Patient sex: M
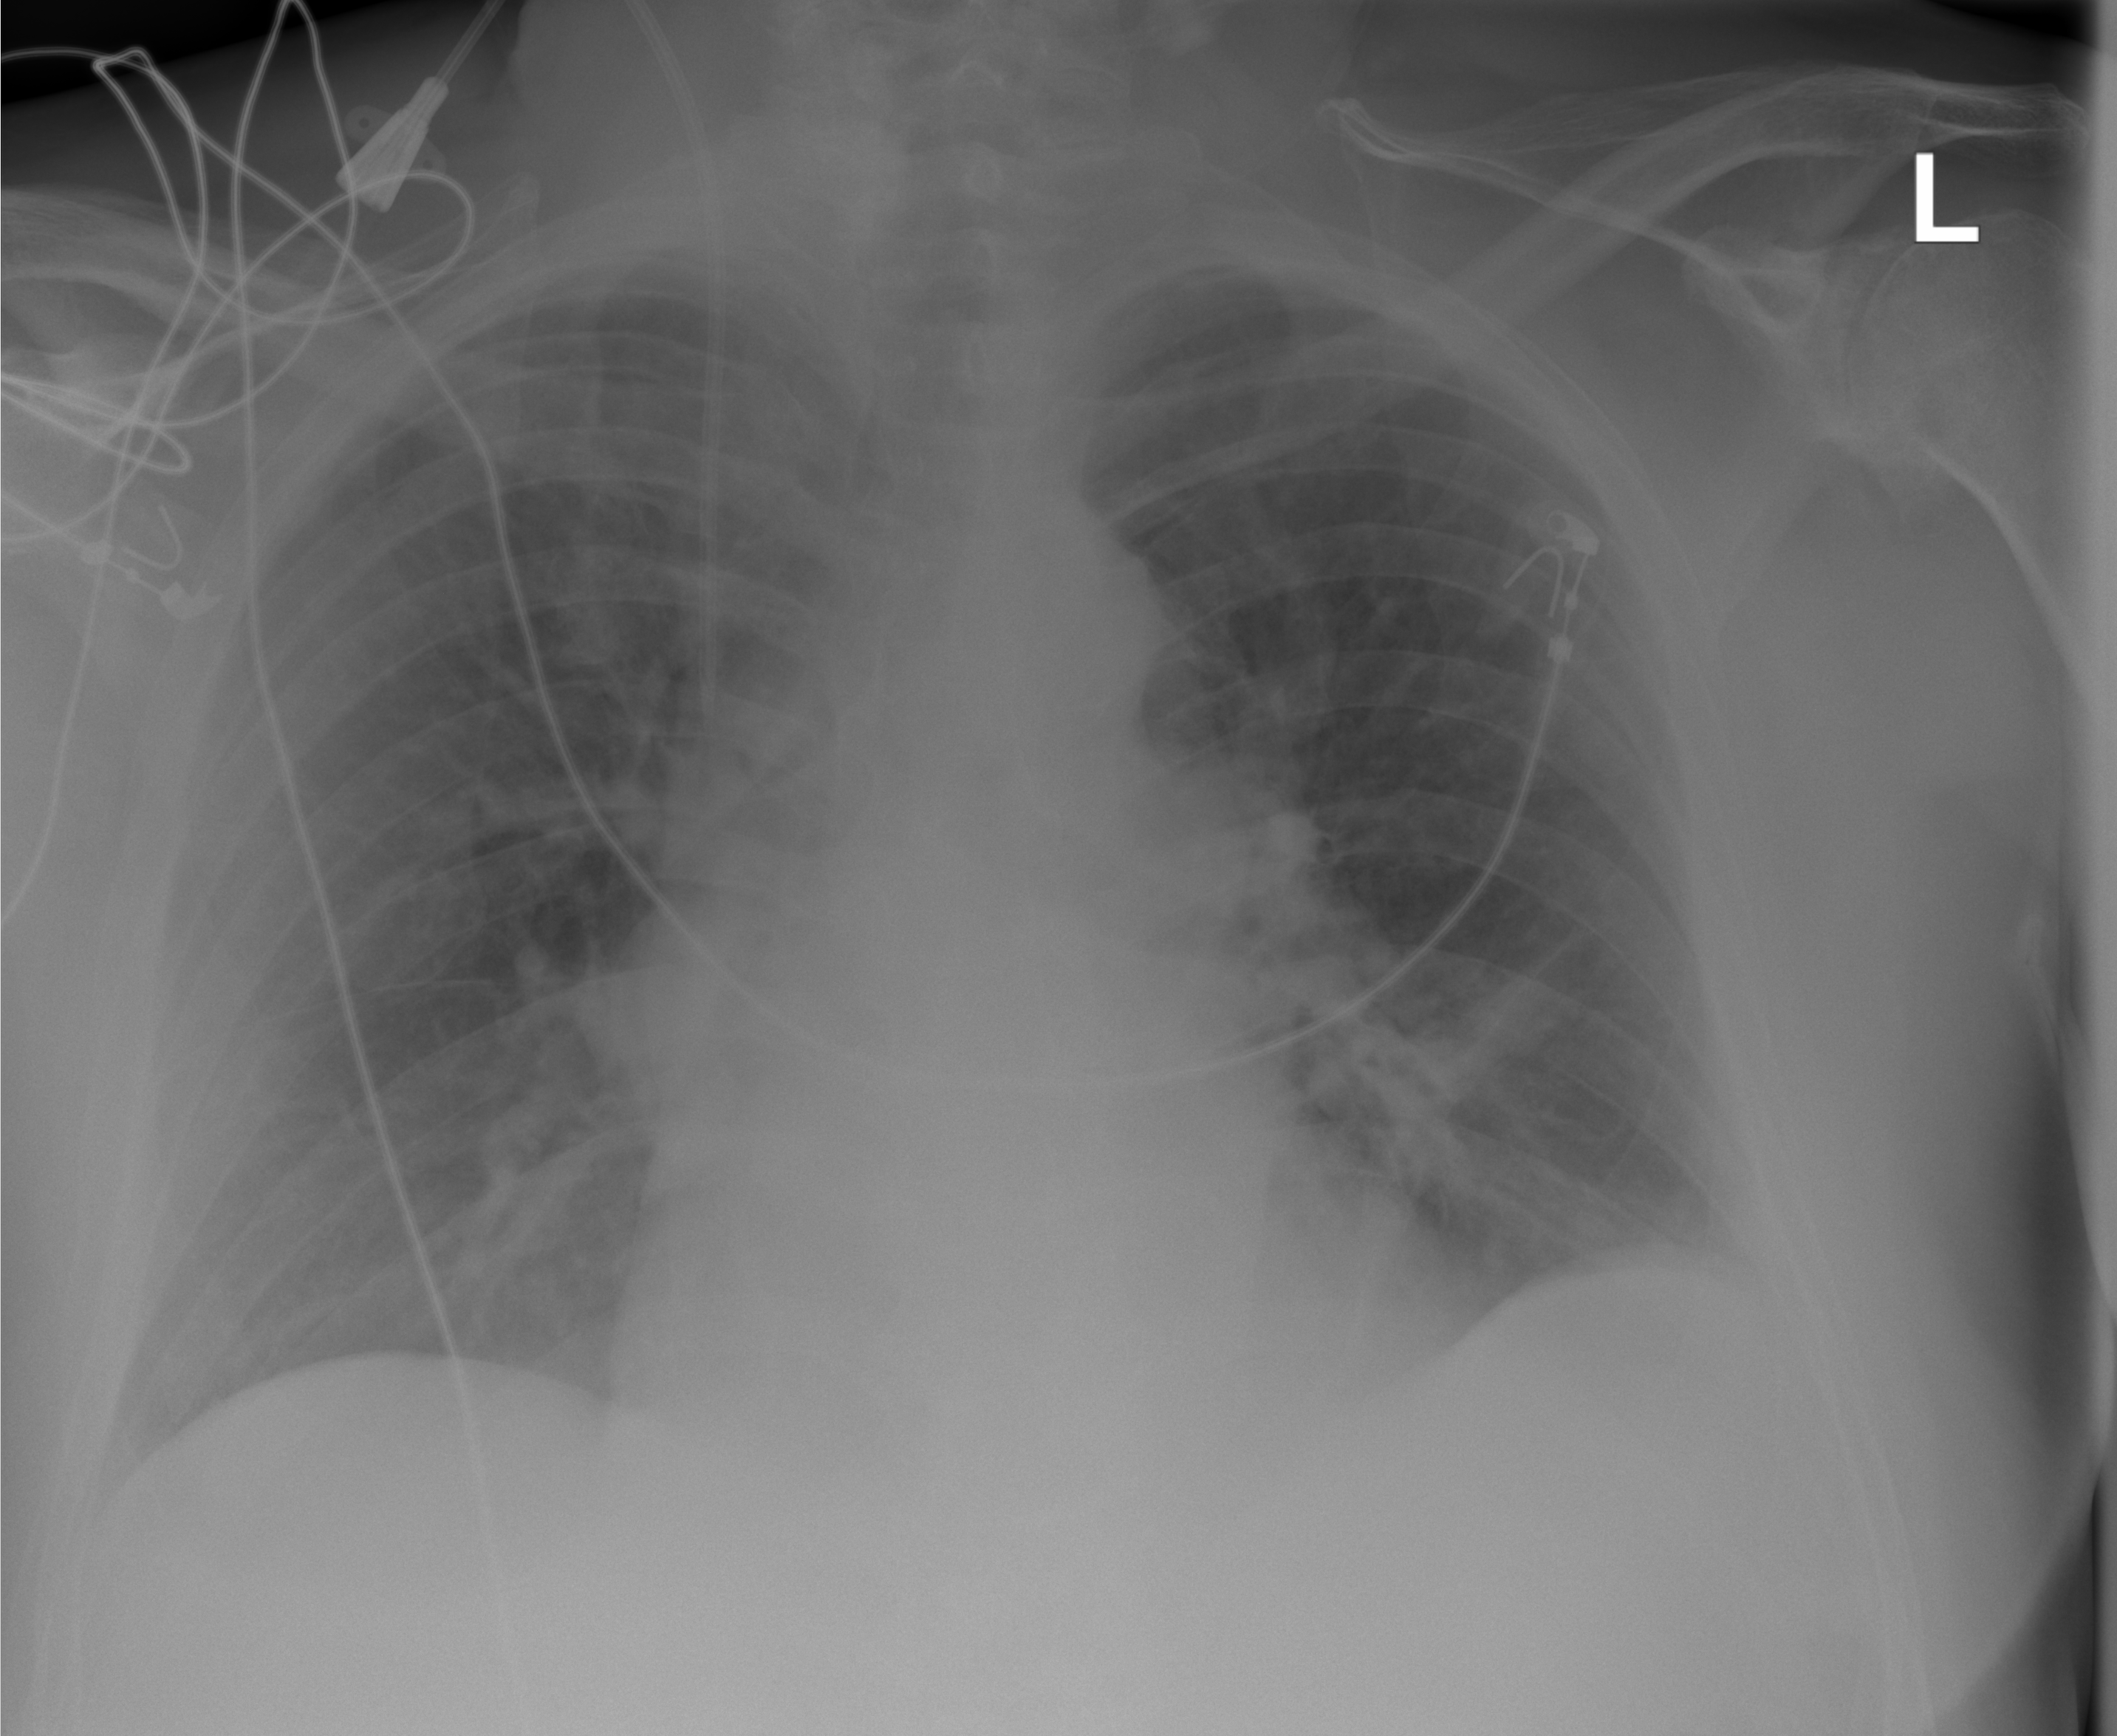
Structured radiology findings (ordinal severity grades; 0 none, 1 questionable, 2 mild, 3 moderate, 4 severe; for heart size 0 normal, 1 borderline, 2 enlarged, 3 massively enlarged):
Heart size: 0
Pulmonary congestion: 2
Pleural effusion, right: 0
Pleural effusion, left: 0
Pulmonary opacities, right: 0
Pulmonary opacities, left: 0
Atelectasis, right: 0
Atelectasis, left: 0